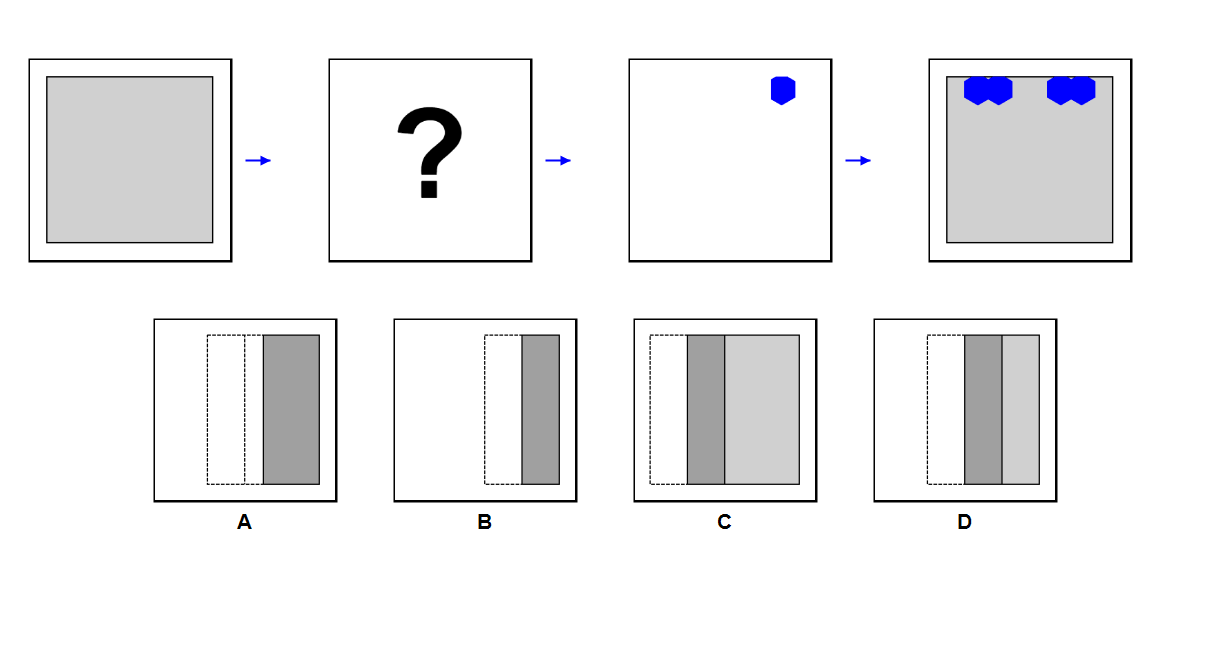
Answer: A